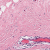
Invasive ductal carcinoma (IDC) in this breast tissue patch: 0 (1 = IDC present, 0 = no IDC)